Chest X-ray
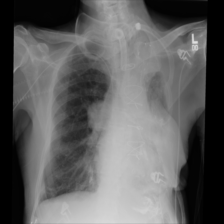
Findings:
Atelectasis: positive
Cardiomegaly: negative
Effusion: negative
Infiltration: positive
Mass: negative
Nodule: negative
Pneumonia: negative
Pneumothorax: negative
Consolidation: negative
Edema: negative
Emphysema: negative
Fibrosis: negative
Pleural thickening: negative
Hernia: negative